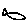
Label: fish